Aerial crown-view tile of a tropical tree (Barro Colorado Island, Panama), acquired 20241112:
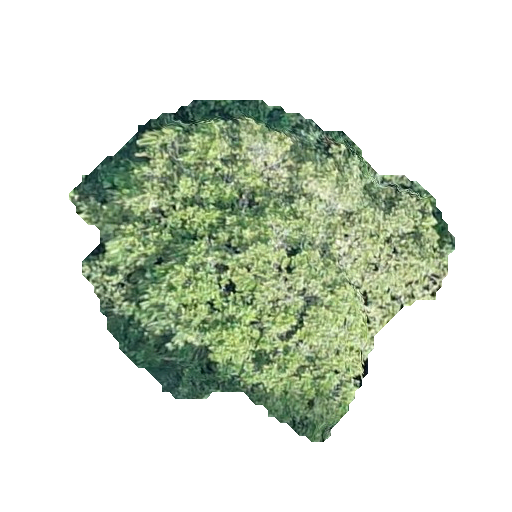
Species: Poulsenia armata
GBIF accepted scientific name: Poulsenia armata
Crown area: 131.801 m²